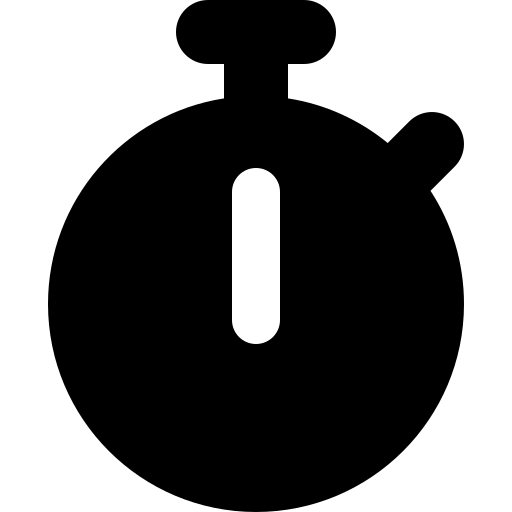
Tags: icon, FontAwesome, fa-icon, solid, stopwatch